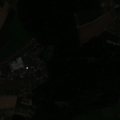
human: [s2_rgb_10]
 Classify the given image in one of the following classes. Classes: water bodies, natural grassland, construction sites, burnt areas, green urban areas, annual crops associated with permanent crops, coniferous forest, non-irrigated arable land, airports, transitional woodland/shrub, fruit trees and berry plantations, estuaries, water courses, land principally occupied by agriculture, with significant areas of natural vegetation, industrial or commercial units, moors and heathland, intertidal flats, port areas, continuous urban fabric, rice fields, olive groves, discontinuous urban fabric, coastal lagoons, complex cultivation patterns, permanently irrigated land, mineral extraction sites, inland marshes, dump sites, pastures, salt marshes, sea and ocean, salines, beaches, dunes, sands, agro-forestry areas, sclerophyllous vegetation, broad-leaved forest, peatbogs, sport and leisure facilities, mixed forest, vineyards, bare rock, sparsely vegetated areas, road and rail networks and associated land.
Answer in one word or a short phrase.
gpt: discontinuous urban fabric, non-irrigated arable land, mixed forest